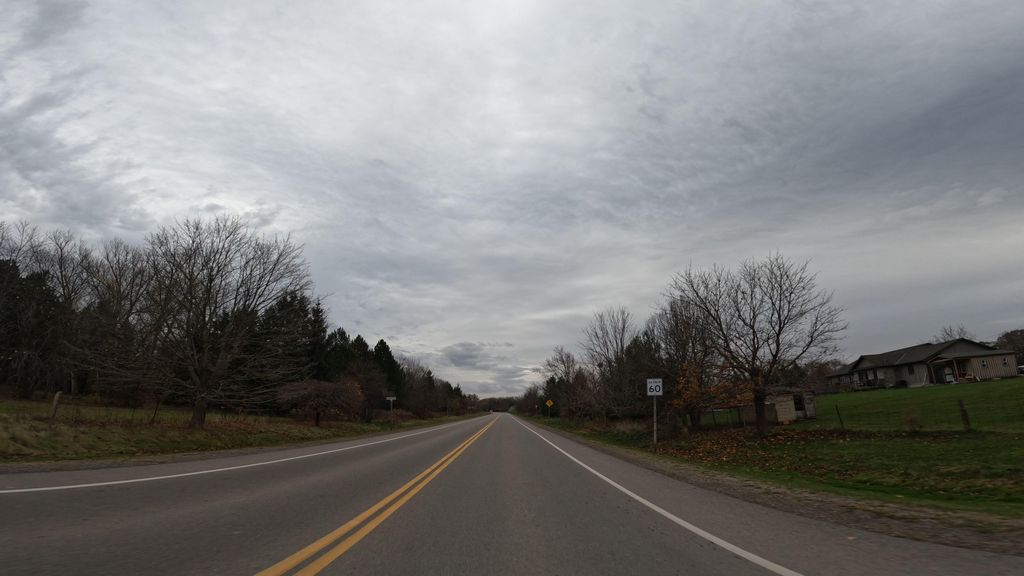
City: hamilton